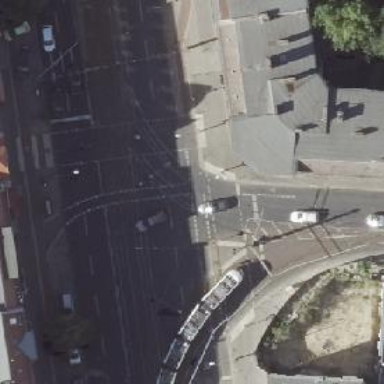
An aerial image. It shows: Tram crossing on the railway.